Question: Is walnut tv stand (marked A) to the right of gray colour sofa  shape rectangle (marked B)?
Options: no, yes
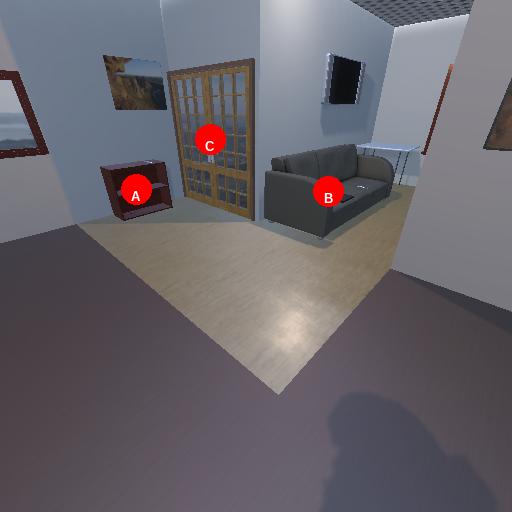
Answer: no